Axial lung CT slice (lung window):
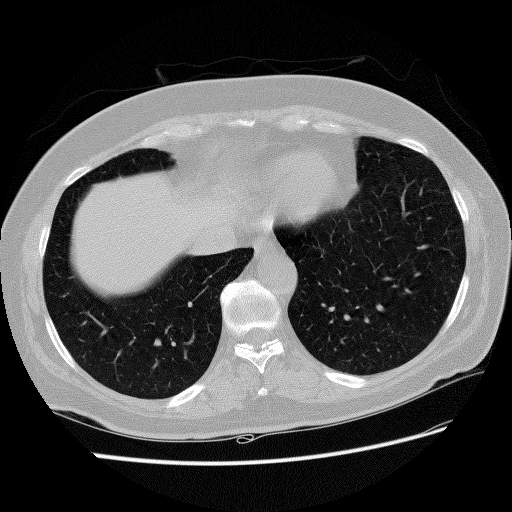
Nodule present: no